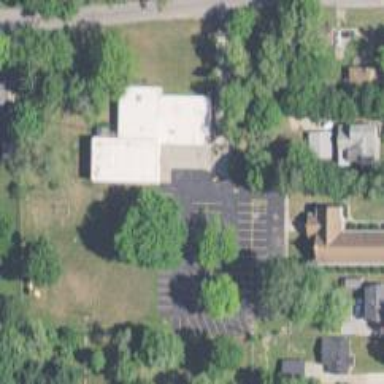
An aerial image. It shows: School.